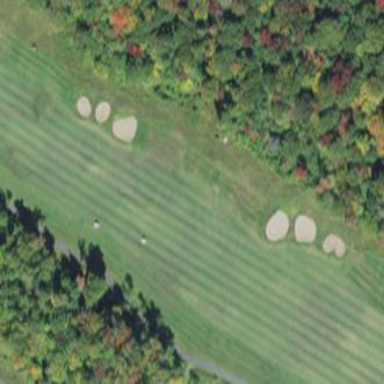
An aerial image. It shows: Golf fairway in the image.